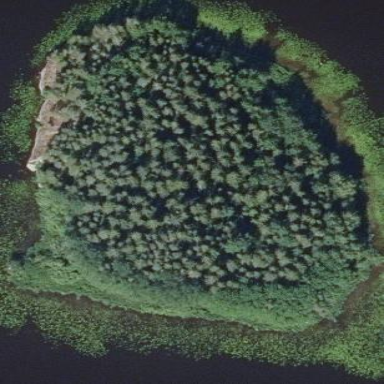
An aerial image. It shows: Island covered with woodland.